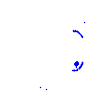
Particle: pion